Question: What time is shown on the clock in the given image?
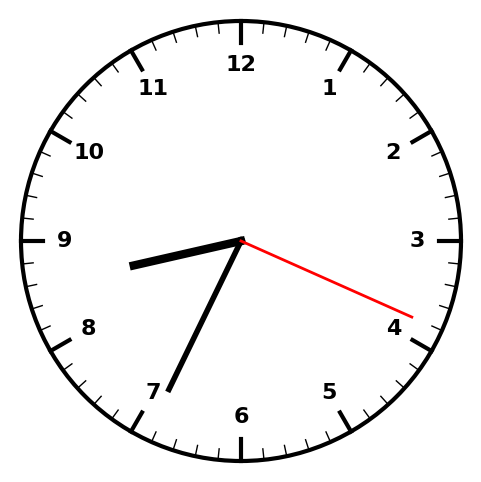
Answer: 08:34:19